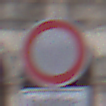
Verkehrszeichen: VerbotFahrzeugeAllerArt
Zusatzzeichen unten: SonstigeFahrzeugePersonengruppenFrei1
Umgebung: Outdoor, Urban
Tageszeit: SunriseSunset
Wetter: PartlyCloudy
Licht: Natural
Jahreszeit: NotSpecified
Kontrast: LowContrast